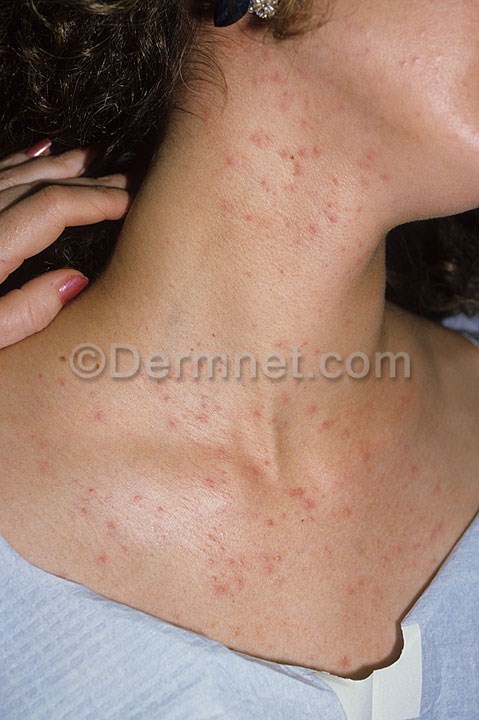
Disease: Cellulitis Impetigo and other Bacterial Infections